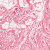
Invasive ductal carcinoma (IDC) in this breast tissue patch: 0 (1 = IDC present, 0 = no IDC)